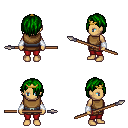
a pixel art fantasy rpg character, female body template, human, tanned skin, leather chest armor, red pants, green bangs hairstyle, gold tiara, white cloth bracers, spear, four views (front, back, left, right), 2x2 character sprite sheet, small pixel art, hard edges, no anti-aliasing